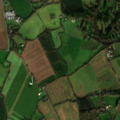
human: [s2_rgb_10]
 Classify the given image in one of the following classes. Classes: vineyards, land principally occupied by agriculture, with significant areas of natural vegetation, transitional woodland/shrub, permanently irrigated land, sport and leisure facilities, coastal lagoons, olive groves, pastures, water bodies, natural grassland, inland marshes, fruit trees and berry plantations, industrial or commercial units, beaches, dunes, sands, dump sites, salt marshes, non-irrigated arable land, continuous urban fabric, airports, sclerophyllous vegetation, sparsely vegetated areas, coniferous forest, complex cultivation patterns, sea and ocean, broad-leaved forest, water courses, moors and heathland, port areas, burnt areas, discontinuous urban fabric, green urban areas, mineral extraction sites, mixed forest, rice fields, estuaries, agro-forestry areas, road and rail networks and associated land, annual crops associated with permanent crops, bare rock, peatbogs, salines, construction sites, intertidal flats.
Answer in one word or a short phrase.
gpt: sport and leisure facilities, non-irrigated arable land, pastures